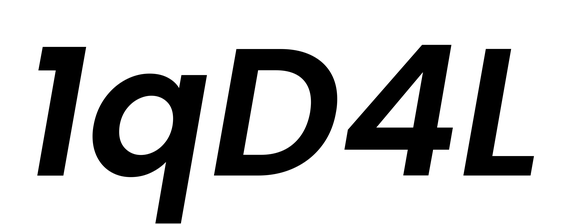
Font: Poppins-SemiBoldItalic